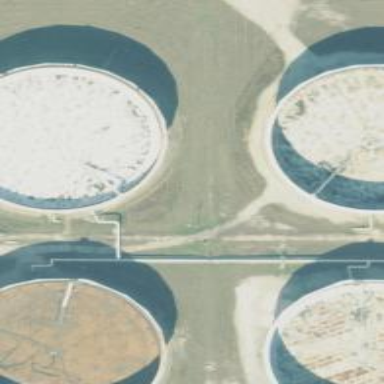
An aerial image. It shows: Storage tank which is man-made.